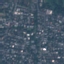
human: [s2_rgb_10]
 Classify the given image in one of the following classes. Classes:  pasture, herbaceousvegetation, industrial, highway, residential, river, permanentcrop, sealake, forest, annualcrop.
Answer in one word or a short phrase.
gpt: Residential